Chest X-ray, AP view. Patient: 52 years old, sex M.
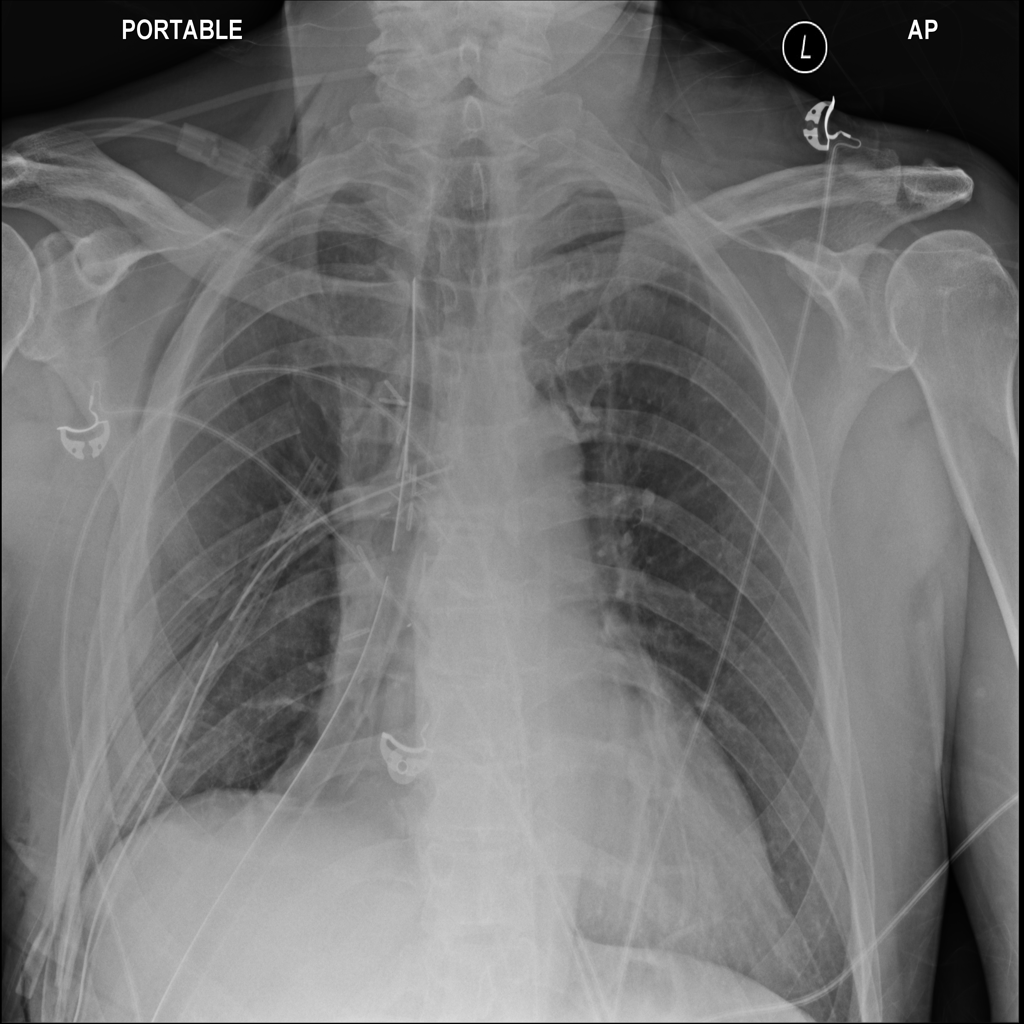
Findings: Emphysema